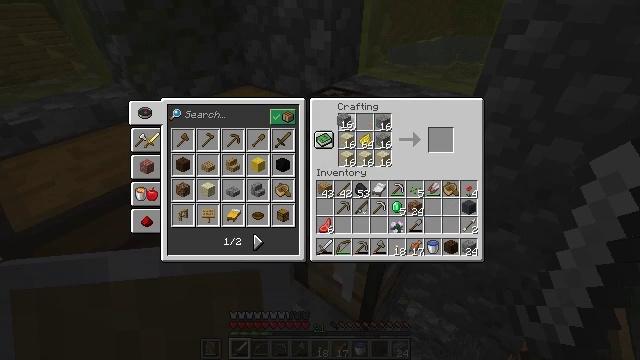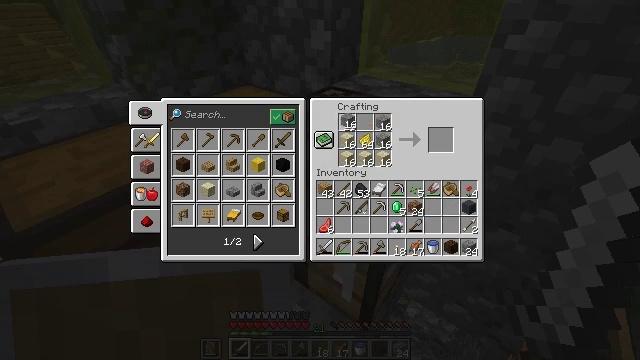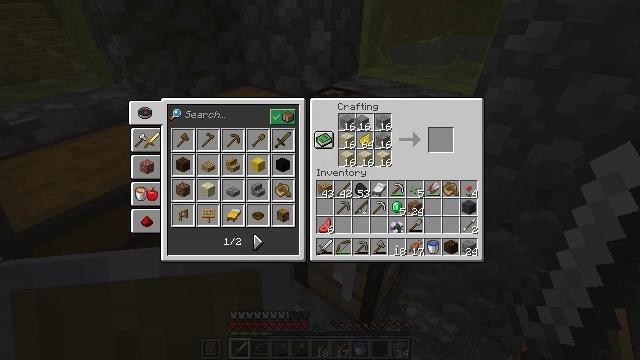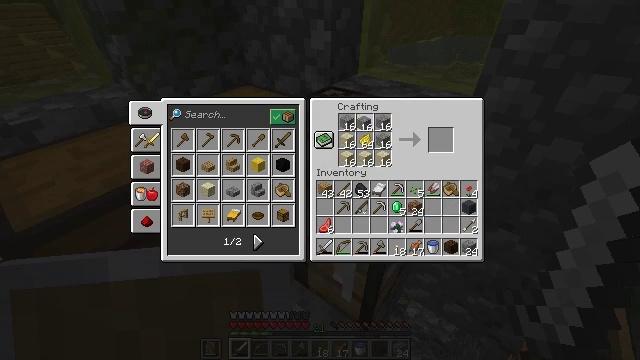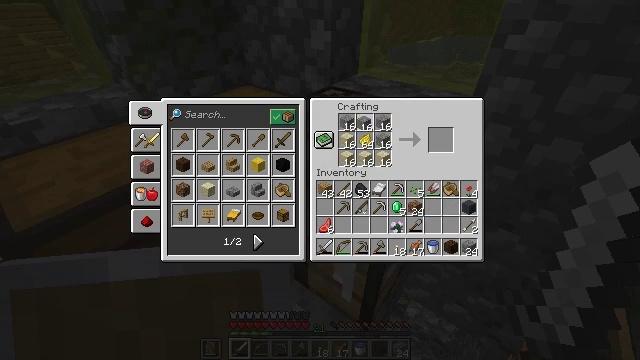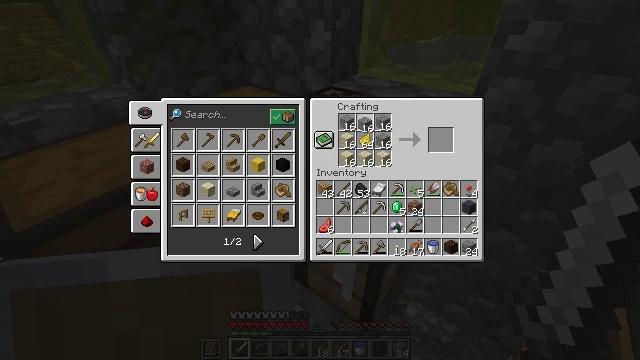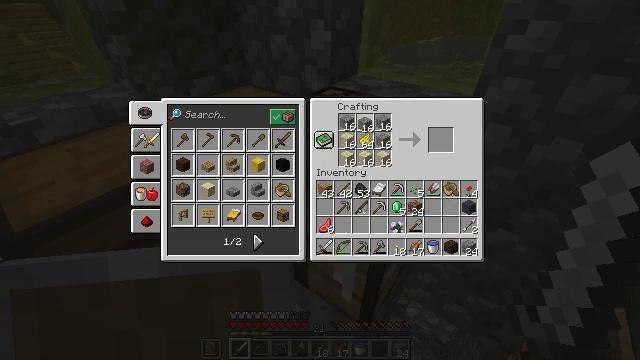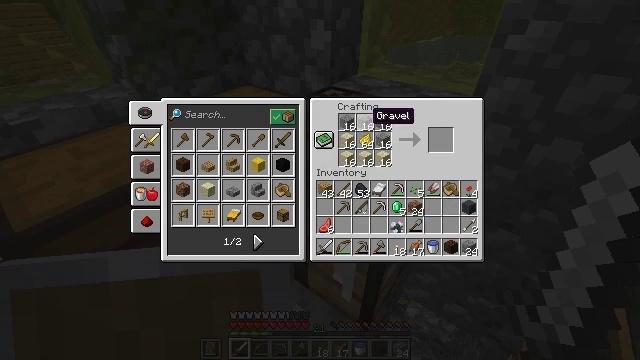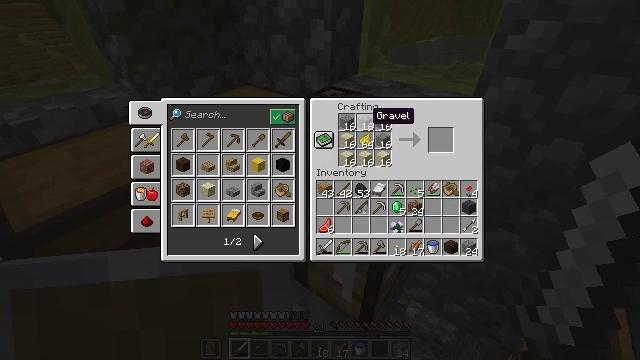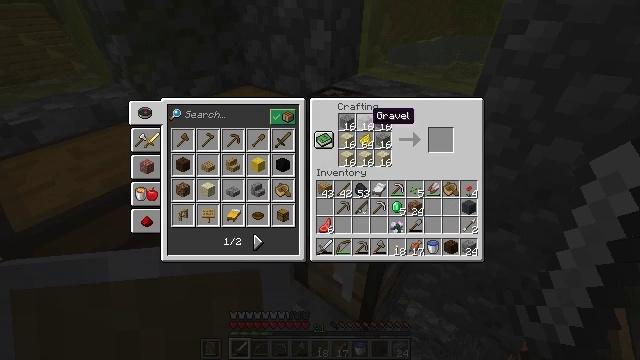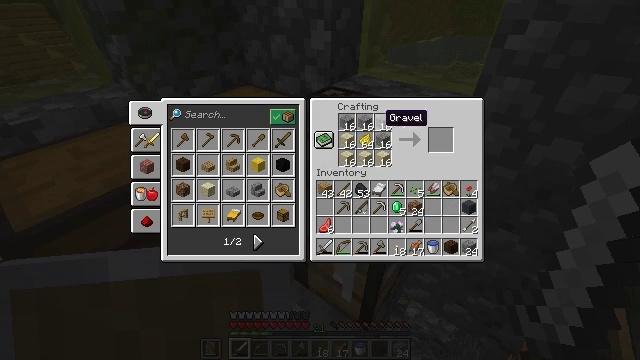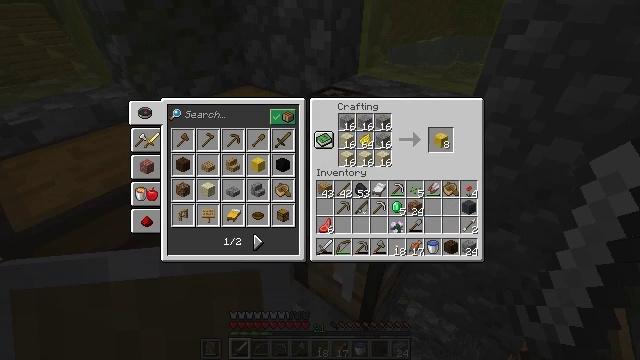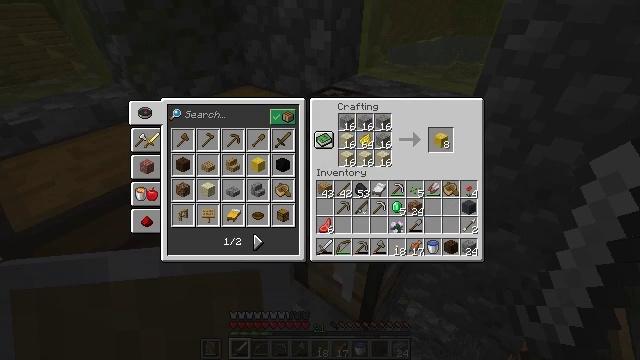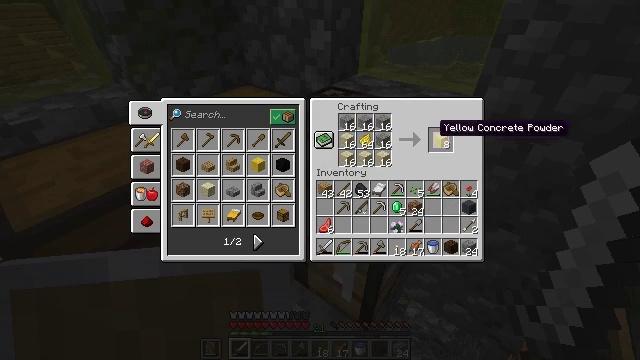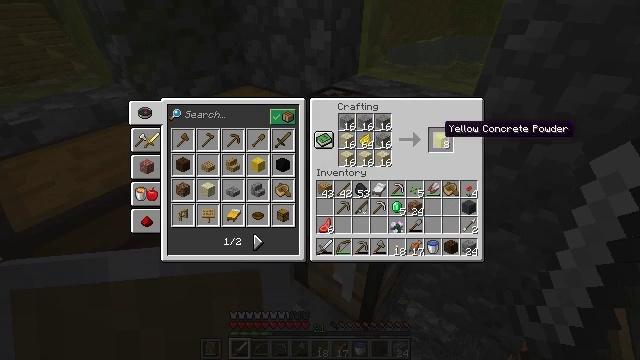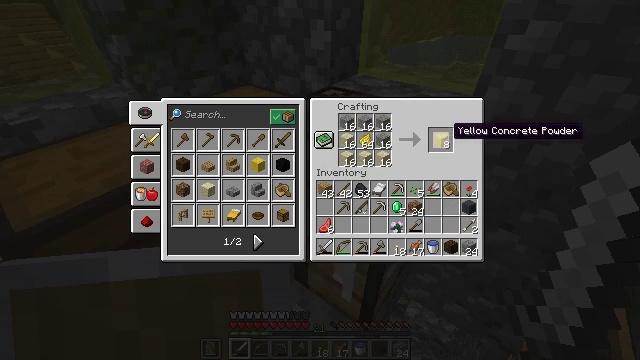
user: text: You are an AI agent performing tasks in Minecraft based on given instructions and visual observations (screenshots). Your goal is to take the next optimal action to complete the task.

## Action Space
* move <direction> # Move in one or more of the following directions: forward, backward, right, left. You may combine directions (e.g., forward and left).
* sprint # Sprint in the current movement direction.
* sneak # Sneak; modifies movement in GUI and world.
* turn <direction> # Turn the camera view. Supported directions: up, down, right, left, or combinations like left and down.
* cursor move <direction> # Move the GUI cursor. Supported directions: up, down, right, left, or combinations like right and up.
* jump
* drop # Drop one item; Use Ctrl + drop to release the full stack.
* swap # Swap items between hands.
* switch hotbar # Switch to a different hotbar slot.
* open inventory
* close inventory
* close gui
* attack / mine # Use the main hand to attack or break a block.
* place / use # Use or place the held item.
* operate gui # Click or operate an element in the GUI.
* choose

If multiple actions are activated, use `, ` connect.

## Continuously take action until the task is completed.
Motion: motion action
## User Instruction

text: Make yellow concrete powder at the crafting table.
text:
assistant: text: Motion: choose
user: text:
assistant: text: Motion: cursor move right
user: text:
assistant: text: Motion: no_op
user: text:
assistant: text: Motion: no_op
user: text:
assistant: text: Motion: operate gui
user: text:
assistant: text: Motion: operate gui
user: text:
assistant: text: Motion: no_op
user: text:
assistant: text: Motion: no_op
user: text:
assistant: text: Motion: no_op
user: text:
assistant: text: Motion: cursor move right
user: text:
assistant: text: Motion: cursor move right and down
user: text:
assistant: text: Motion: cursor move right
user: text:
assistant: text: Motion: no_op
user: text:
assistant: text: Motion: no_op
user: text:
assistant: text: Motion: cursor move right
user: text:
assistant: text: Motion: no_op
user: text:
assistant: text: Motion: no_op
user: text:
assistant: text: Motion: no_op
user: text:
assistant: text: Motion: no_op
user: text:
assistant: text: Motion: no_op
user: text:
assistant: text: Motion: no_op
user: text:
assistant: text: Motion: no_op
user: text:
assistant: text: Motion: no_op
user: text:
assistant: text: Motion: no_op
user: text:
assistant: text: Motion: no_op
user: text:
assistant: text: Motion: no_op
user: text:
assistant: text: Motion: no_op
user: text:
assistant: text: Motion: no_op
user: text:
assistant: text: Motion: no_op
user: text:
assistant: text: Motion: no_op